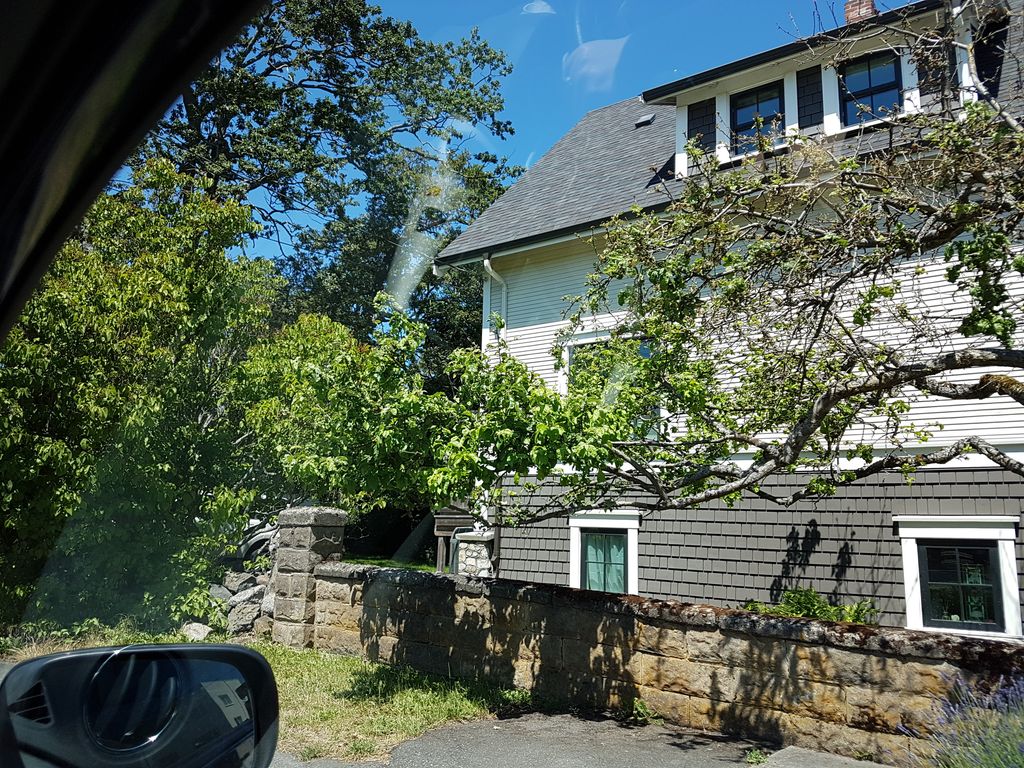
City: victoria